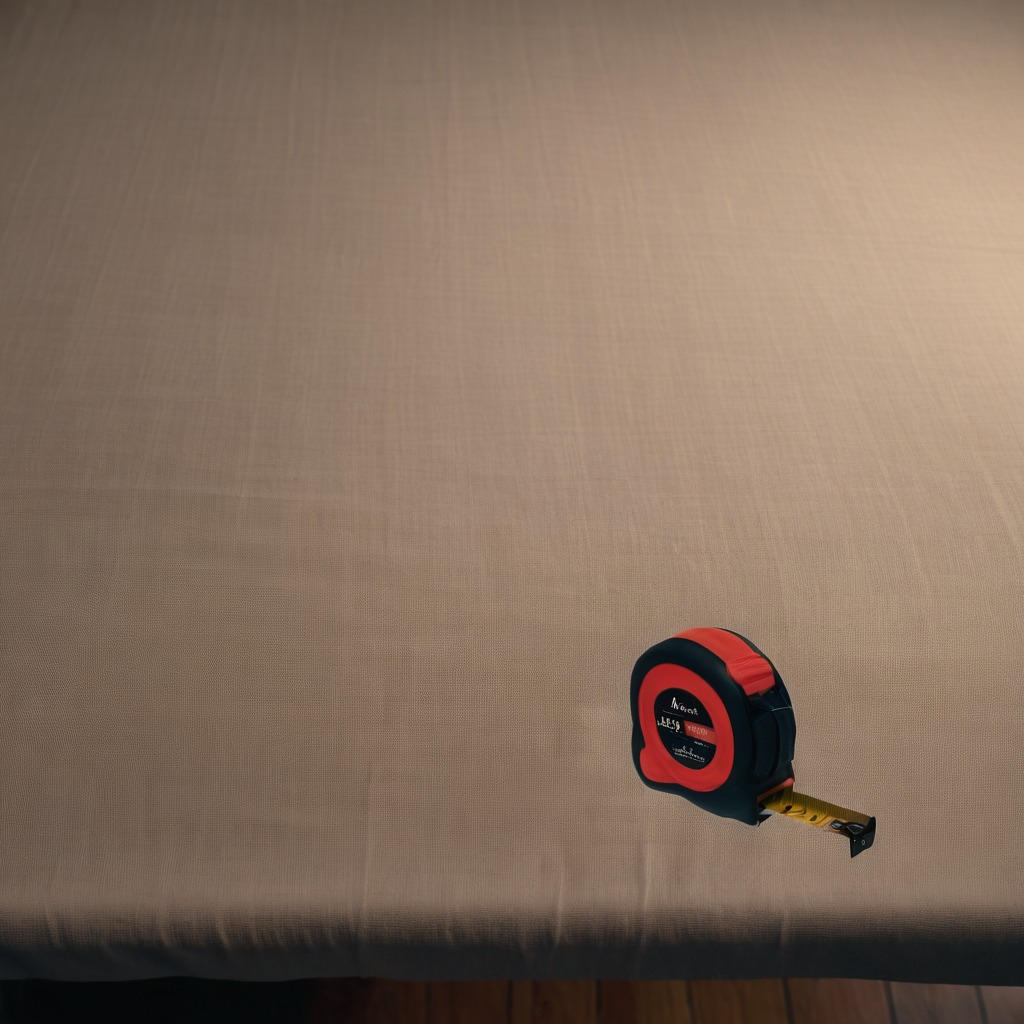
A measuring tape is lying on the wooden table.